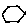
Label: hexagon